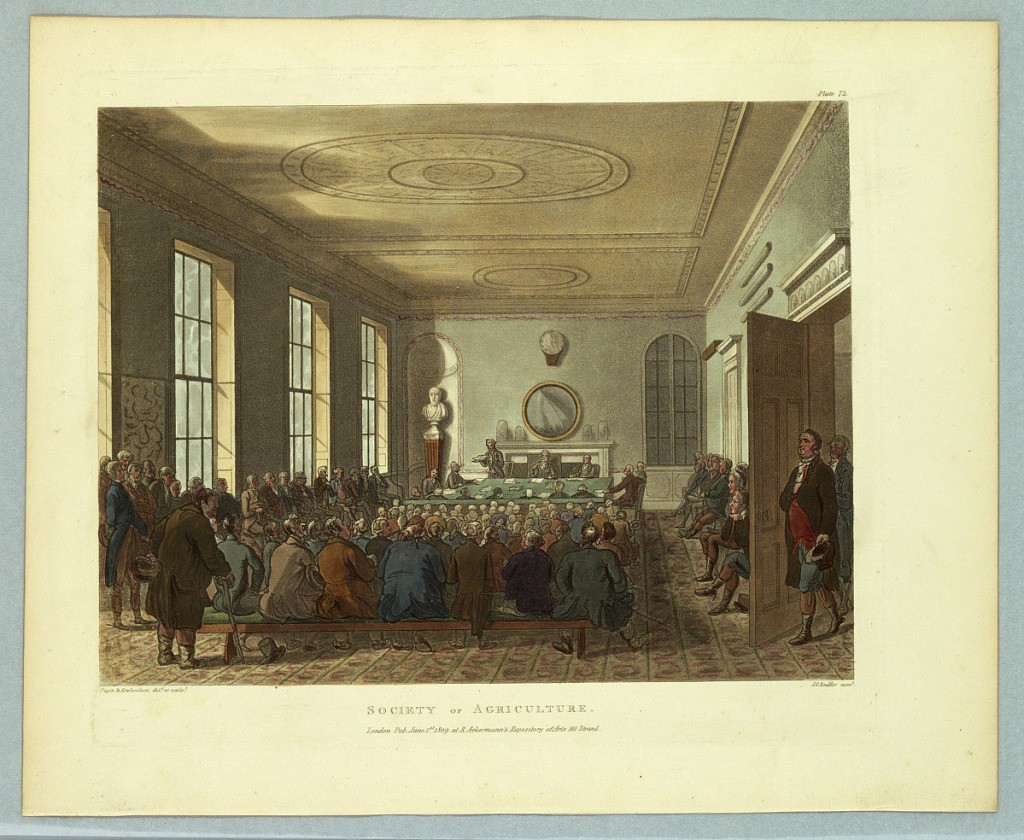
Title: Society of Agriculture, from "Ackermann's Repository"
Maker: Thomas Rowlandson, British, 1756–1827
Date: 1809
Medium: Aquatint, brush and watercolor on paper
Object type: Print
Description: Men on benches, center, and along the walls, left and right, facing the speakers at a table, rear. Title, artists', and publisher's names below.